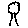
Label: tree